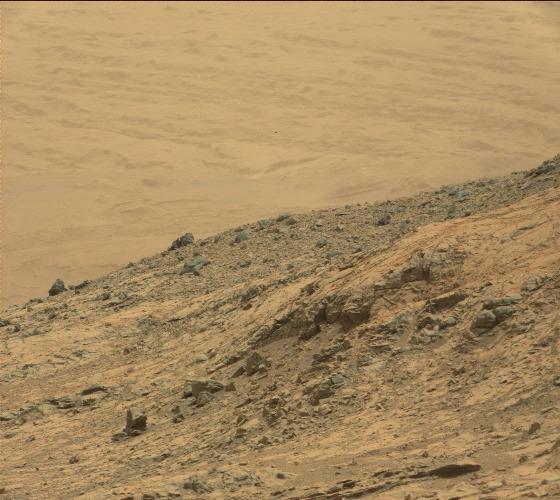
Terrain classes present: Bedrock, Gravel / Sand / Soil, Rock